Question: This is a MVC3 project using razor. Instead of displaying another view to inform the user that the changes have been saved successfully I would like to simply fire a JavaScript popup informing them... Everything I have found on the web either opens a whole new browser window, or misses what I am trying to accomplish all together... I know there is a simpler way to go about doing this but this is where I am... At the end of the controller function that does the save on the return I simply use redirect and send it to another controller function that displays a screen saying "Changes Have Been Saved Successfully" then the user clicks a button there which will take them back to the index page... IMO this is a bit shotty and think it can be cleaned up through the use of Javascript...I have not found any luck on this yet.. Currently the below code is what I am using:
'''
Function SomeFunctionName()
db.SaveChanges()
Return RedirectToAction(ChangesSaved)
End Function
Function ChangesSaved()
Return View()
End Function
'''
And the javascript that I have implemented in the 'ChangesSaved' view.
'''
@Code
ViewData("Title") = "ChangesSaved"
End Code
<script type="text/javascript">
alert("Changes Have Been Saved Successfully");
</script>
'''
There are a few problems with this though...

How do I tell the javascript When the user clicks OK it should take them to another page.
I did just try the below and since I am very new to java/javascript it failed:
'''
var r=alert("Changes Have Been Saved Successfully");
if (r == true) {
@html.Action("***********","Admin")
}
'''
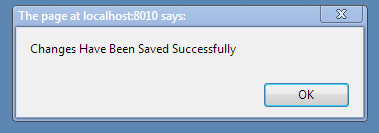
Answer: If I were you I would post your form using Jquery. Then you can set a callback. In Mvc you can return JSON data, a simple value indicating that the save worked would be enough. Then you can call your alert although you might consider using a jQuery UI dialog as it's way more flexible. If you haven't ever used jQuery I wouldn't be afraid, it's easy and there is a lot of great examples out there.
Take a look at this <URL>